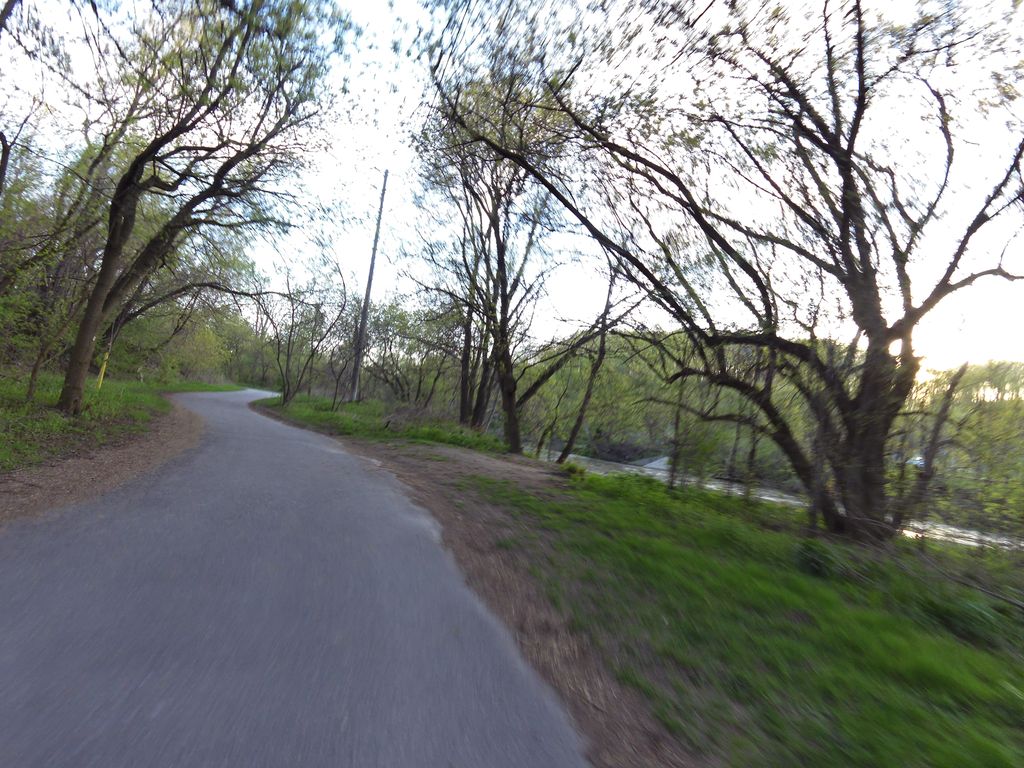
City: toronto